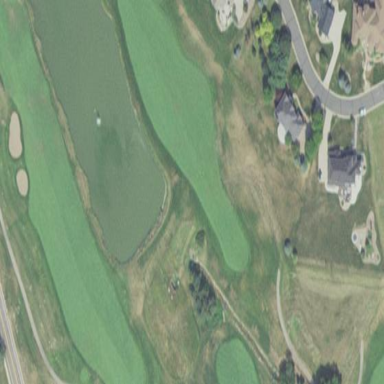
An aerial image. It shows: Rough area in golf course.